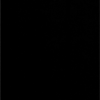
Label: dusty